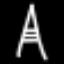
Label: The Eiffel Tower